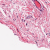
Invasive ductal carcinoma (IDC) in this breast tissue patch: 0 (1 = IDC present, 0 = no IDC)